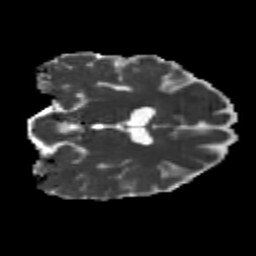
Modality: MD
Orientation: coronal
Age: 21
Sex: male
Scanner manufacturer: siemens
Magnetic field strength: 3 T
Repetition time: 3.5 s
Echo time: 0.104 s